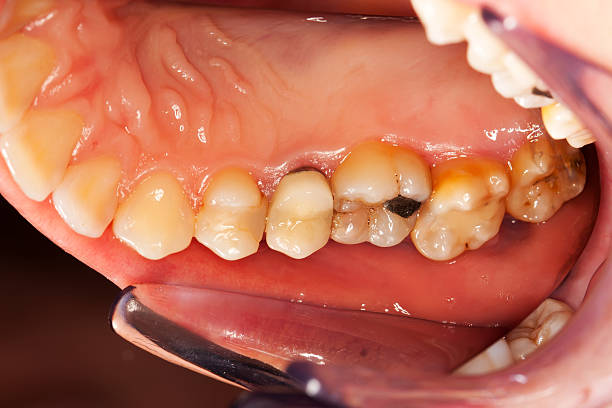
Condition: Gingivitis